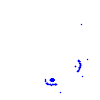
Particle: pion